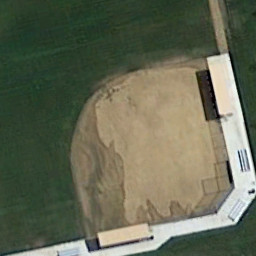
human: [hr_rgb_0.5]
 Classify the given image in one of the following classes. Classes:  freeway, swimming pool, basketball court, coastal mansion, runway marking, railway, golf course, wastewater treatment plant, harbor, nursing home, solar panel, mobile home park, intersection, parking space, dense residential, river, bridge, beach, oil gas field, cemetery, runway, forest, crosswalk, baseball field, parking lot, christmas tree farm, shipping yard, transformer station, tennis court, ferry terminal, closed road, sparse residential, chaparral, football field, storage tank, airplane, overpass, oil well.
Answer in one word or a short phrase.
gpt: baseball field